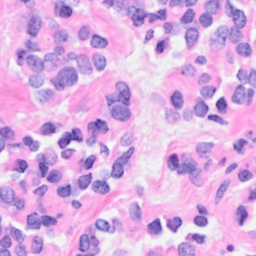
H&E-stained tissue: Breast